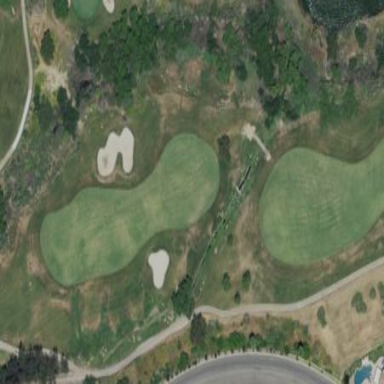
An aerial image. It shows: Grassy area designated as golf fairway.